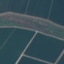
Land use / land cover: River